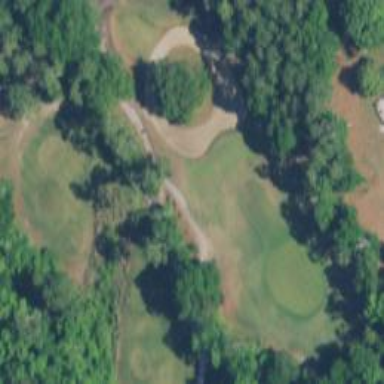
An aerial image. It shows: Golf bunker filled with sandy terrain.